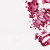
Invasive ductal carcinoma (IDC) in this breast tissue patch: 0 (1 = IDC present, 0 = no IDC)